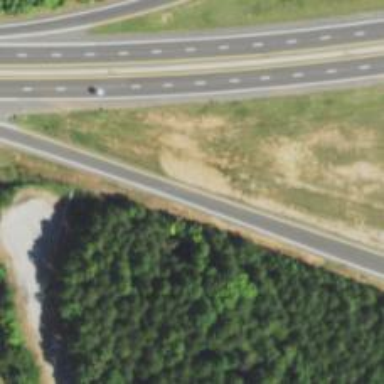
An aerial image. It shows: Trunk link highway.